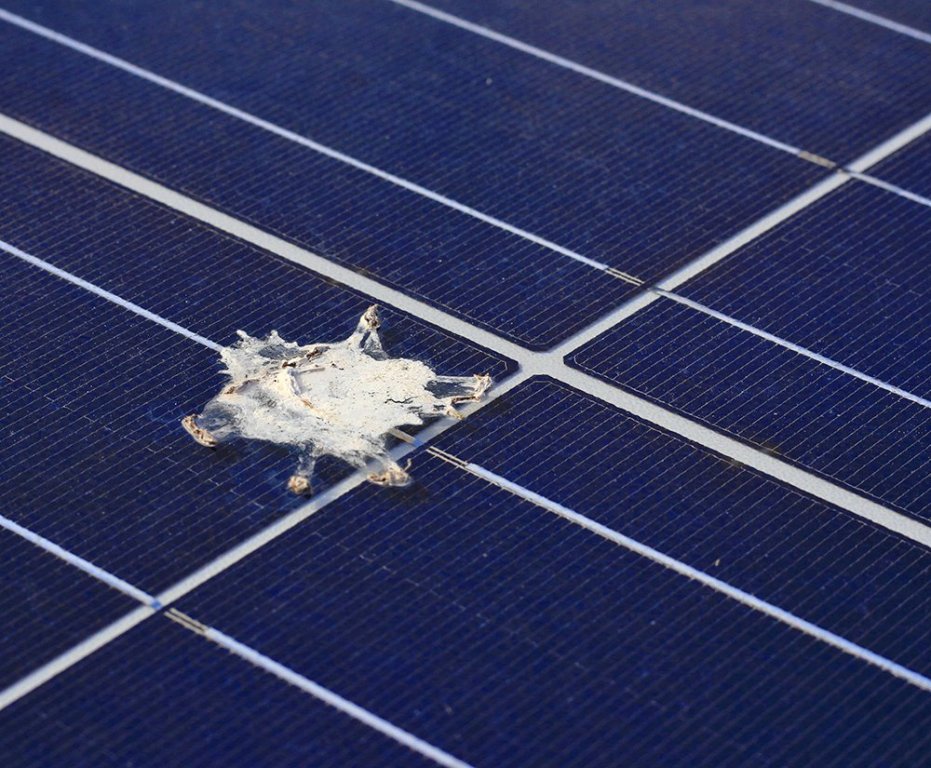
Label: Bird-drop